Question: EDIT: The error doesn't appear in Prompt, but in the following Google App Engine environment.

I have following json
'''
>>>dat = r"""{"name":"Something", "data":"For youth
Be a hero! Donate blood!
jy hiNd! vnde maatrm"}"""
'''
It contains unicode escaped characters.
I want to parse this. So I did
'''
>>>jsDat = json.loads(js)
'''
Then following works
'''
>>>name = jsDat.get('name')
>>>name = name.encode('ascii') #This is because json module handles in unicode
>>>print name
Something
'''
But trying for the field with unicode data, that is "data", an error is displayed
'''
>>>data = jsDat.get('data')
UnicodeEncodeError: 'ascii' codec can't encode characters in position 366-367: ordinal not in range(128)
'''
How should I parse the data?
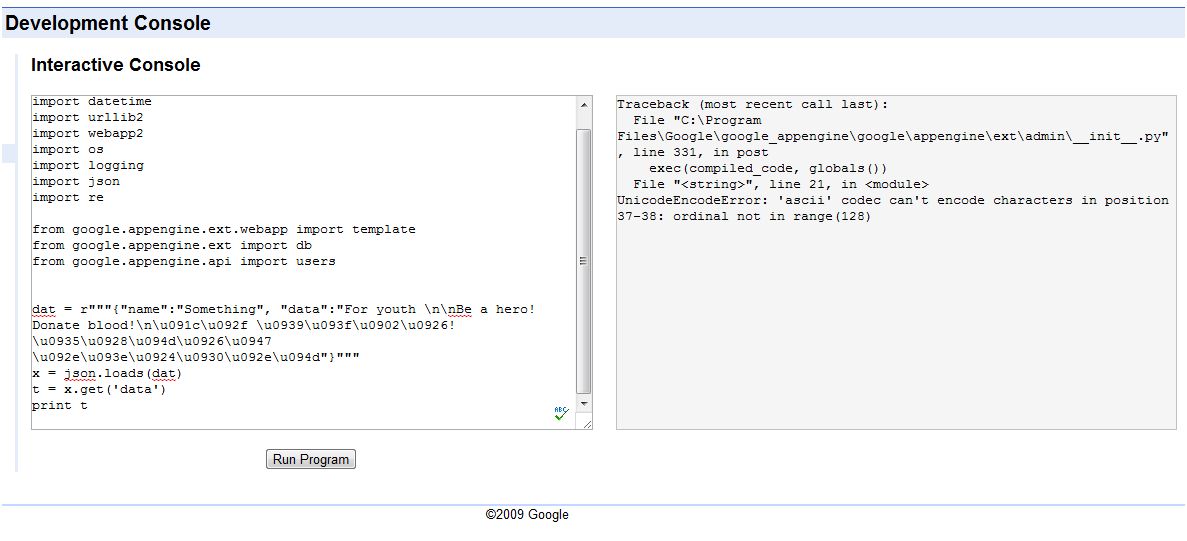
Answer: You can't encode unicode to ASCII if the characters exceed the ASCII character set. If you want to force the conversion, and lose data, you can do this:
'''
data = jsDat.get('data')
data = data.encode('ascii', 'ignore')
'''
See the doc for <URL> for more details about the ignore.
As an aside, I'm not sure why you're trying to encode to ASCII - the JSON module seems to handle that raw string just fine?